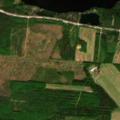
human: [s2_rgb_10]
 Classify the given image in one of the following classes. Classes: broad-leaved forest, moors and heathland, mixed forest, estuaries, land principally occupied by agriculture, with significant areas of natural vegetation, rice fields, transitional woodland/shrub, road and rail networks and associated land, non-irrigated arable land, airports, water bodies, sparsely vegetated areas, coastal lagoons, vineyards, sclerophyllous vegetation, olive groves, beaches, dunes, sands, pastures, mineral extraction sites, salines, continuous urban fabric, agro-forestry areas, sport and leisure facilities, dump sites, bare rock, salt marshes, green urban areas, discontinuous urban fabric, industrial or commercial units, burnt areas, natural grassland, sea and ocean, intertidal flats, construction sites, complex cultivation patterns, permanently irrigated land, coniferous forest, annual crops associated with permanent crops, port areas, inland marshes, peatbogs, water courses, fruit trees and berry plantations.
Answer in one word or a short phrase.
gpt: land principally occupied by agriculture, with significant areas of natural vegetation, coniferous forest, mixed forest, transitional woodland/shrub, water bodies